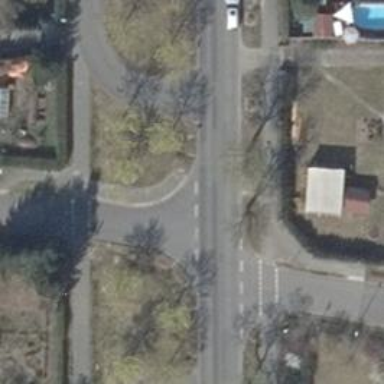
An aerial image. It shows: Asphalt road in residential area.